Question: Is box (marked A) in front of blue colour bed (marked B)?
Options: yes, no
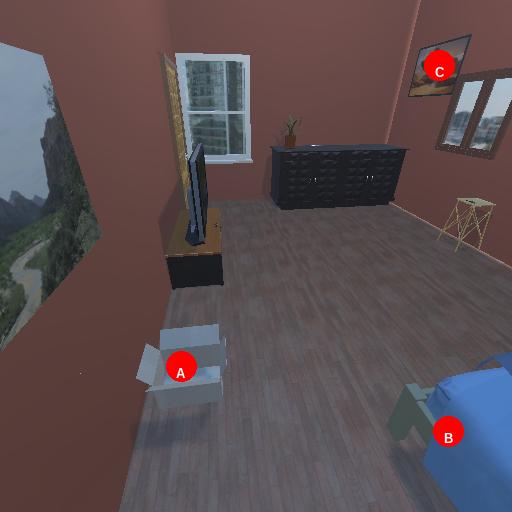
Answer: yes